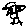
Label: bird